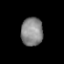
Tissue: prostate
Cell type: T cells
Senescence score: 0.2569
Nuclear area (px): 611
Mean DAPI intensity: 134.863